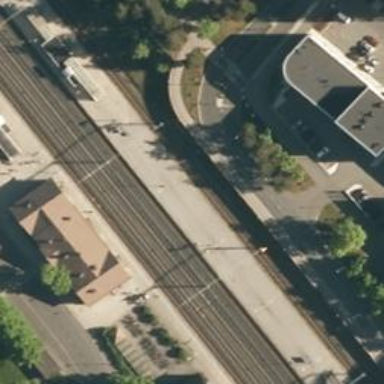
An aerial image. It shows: Railway track with continuous electrified contact lines.